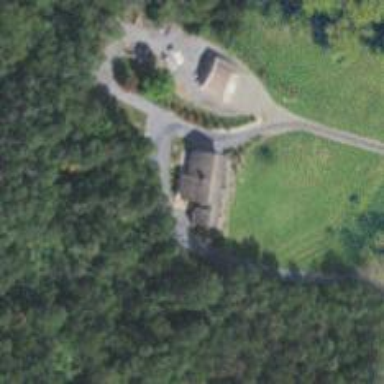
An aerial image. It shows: Driveway.